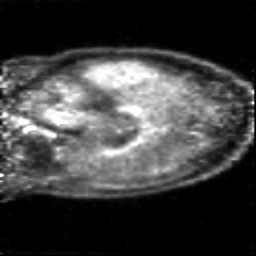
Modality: PET
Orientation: sagittal
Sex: female
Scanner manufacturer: siemens